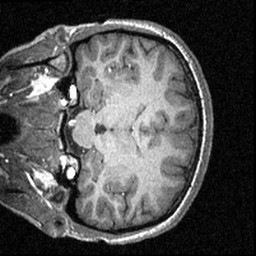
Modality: T1w
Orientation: coronal
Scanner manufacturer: siemens
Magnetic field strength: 3 T
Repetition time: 1.57 s
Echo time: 0.00304 s